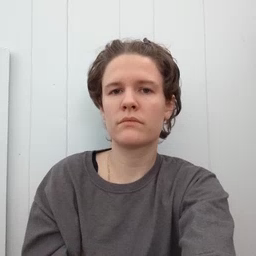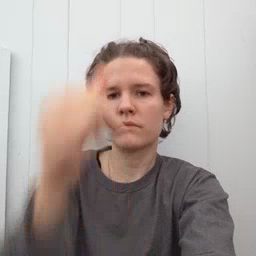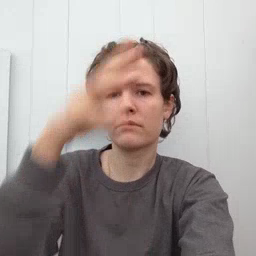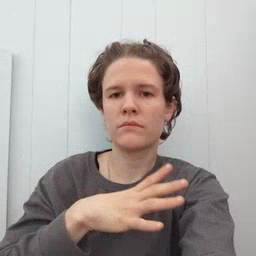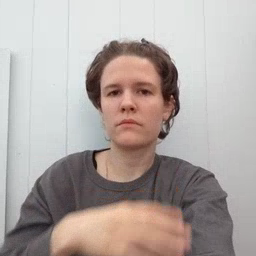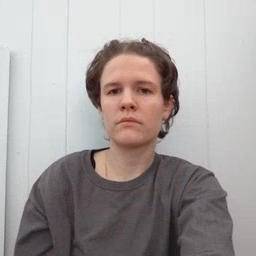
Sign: man